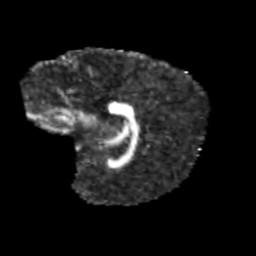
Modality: FA
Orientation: sagittal
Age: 11
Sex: male
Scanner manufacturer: siemens
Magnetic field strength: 3 T
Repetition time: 3.8 s
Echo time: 0.07 s